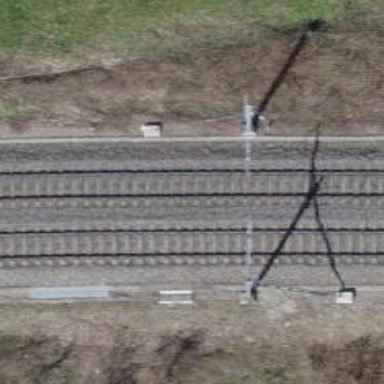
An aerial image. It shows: Single railway track with electrification through contact line.